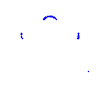
Particle: pion